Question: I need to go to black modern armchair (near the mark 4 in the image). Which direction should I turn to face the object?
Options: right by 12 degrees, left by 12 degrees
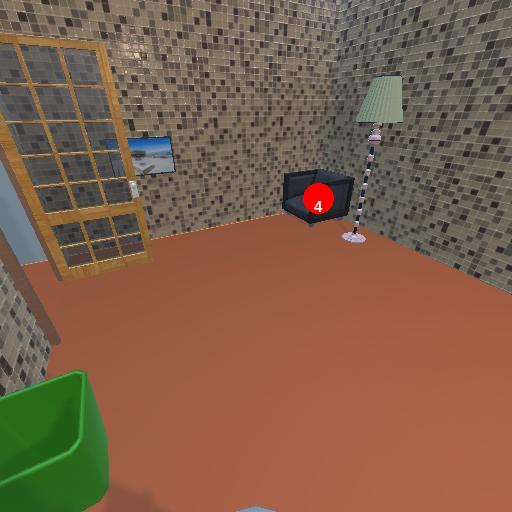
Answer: right by 12 degrees